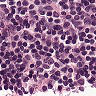
Metastatic tissue present: no